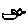
Label: bird